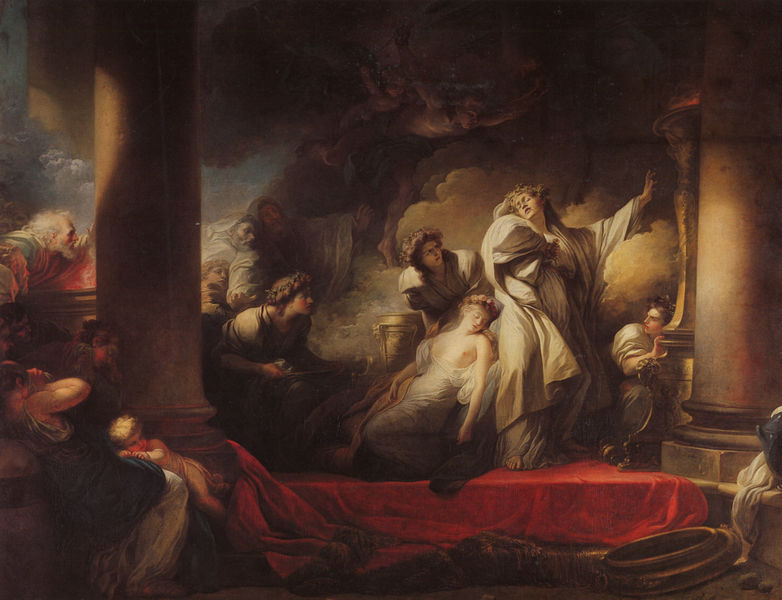
Titel: Corésus et Callirhoé, Koresos und Kallirhoe
Künstler: Jean Honoré Fragonard
Standort: Paris
Institution: Musée du Louvre
Schlagwörter: blau, dunkel, feuer, gemälde, gott, gruppe, himmel, mann, nackt, schatten, schlaf, weiß, wolken, frauen, menschen, brust, busen, damen, frau, frisur, haar, hell, kleid, kleider, licht, männer, raum, schwarz, szene, säule, säulen, dame, haus, rot, tuch, wolke, fest, teppich, bart, blond, architektur, barock, bibel, falten, geschichte, gesicht, historie, kleidung, leiche, schale, sockel, tod, tot, trauer, vorhang, öl, qualm, rauch, gewand, stehend, stoff, stoffe, adel, gewänder, innen, kind, personen, bühne, theater, locken, renaissance, kinder, szenerie, engel, brüste, liegen, schlafen, schlafend, schlafende, beobachten, nebel, hof, baby, romantik, angst, dampf, treppe, finster, woken, stufe, halbakt, nackte, liegend, betrachter, deckel, alter, antike, flamme, greis, knabe, gefäss, sex, raub, tote, schlange, kranz, mythologie, orgie, staunen, kleinkind, schein, verzweiflung, hubi, gestorben, sterben, götter, begierde, ekstase, vision, krnaz, venus, versteck, tempel, besatz, basis, figura serpentinata, ohnmacht, petrus, drama, heroisch, brau, greise, akademie, germania, säulenschaft, klassiszismus, susanna, academie, bruppe, coresus, ficken, fragonard, koresus, toto, tuich, n, gööter, schlande, dramam, halb entblößt